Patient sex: M
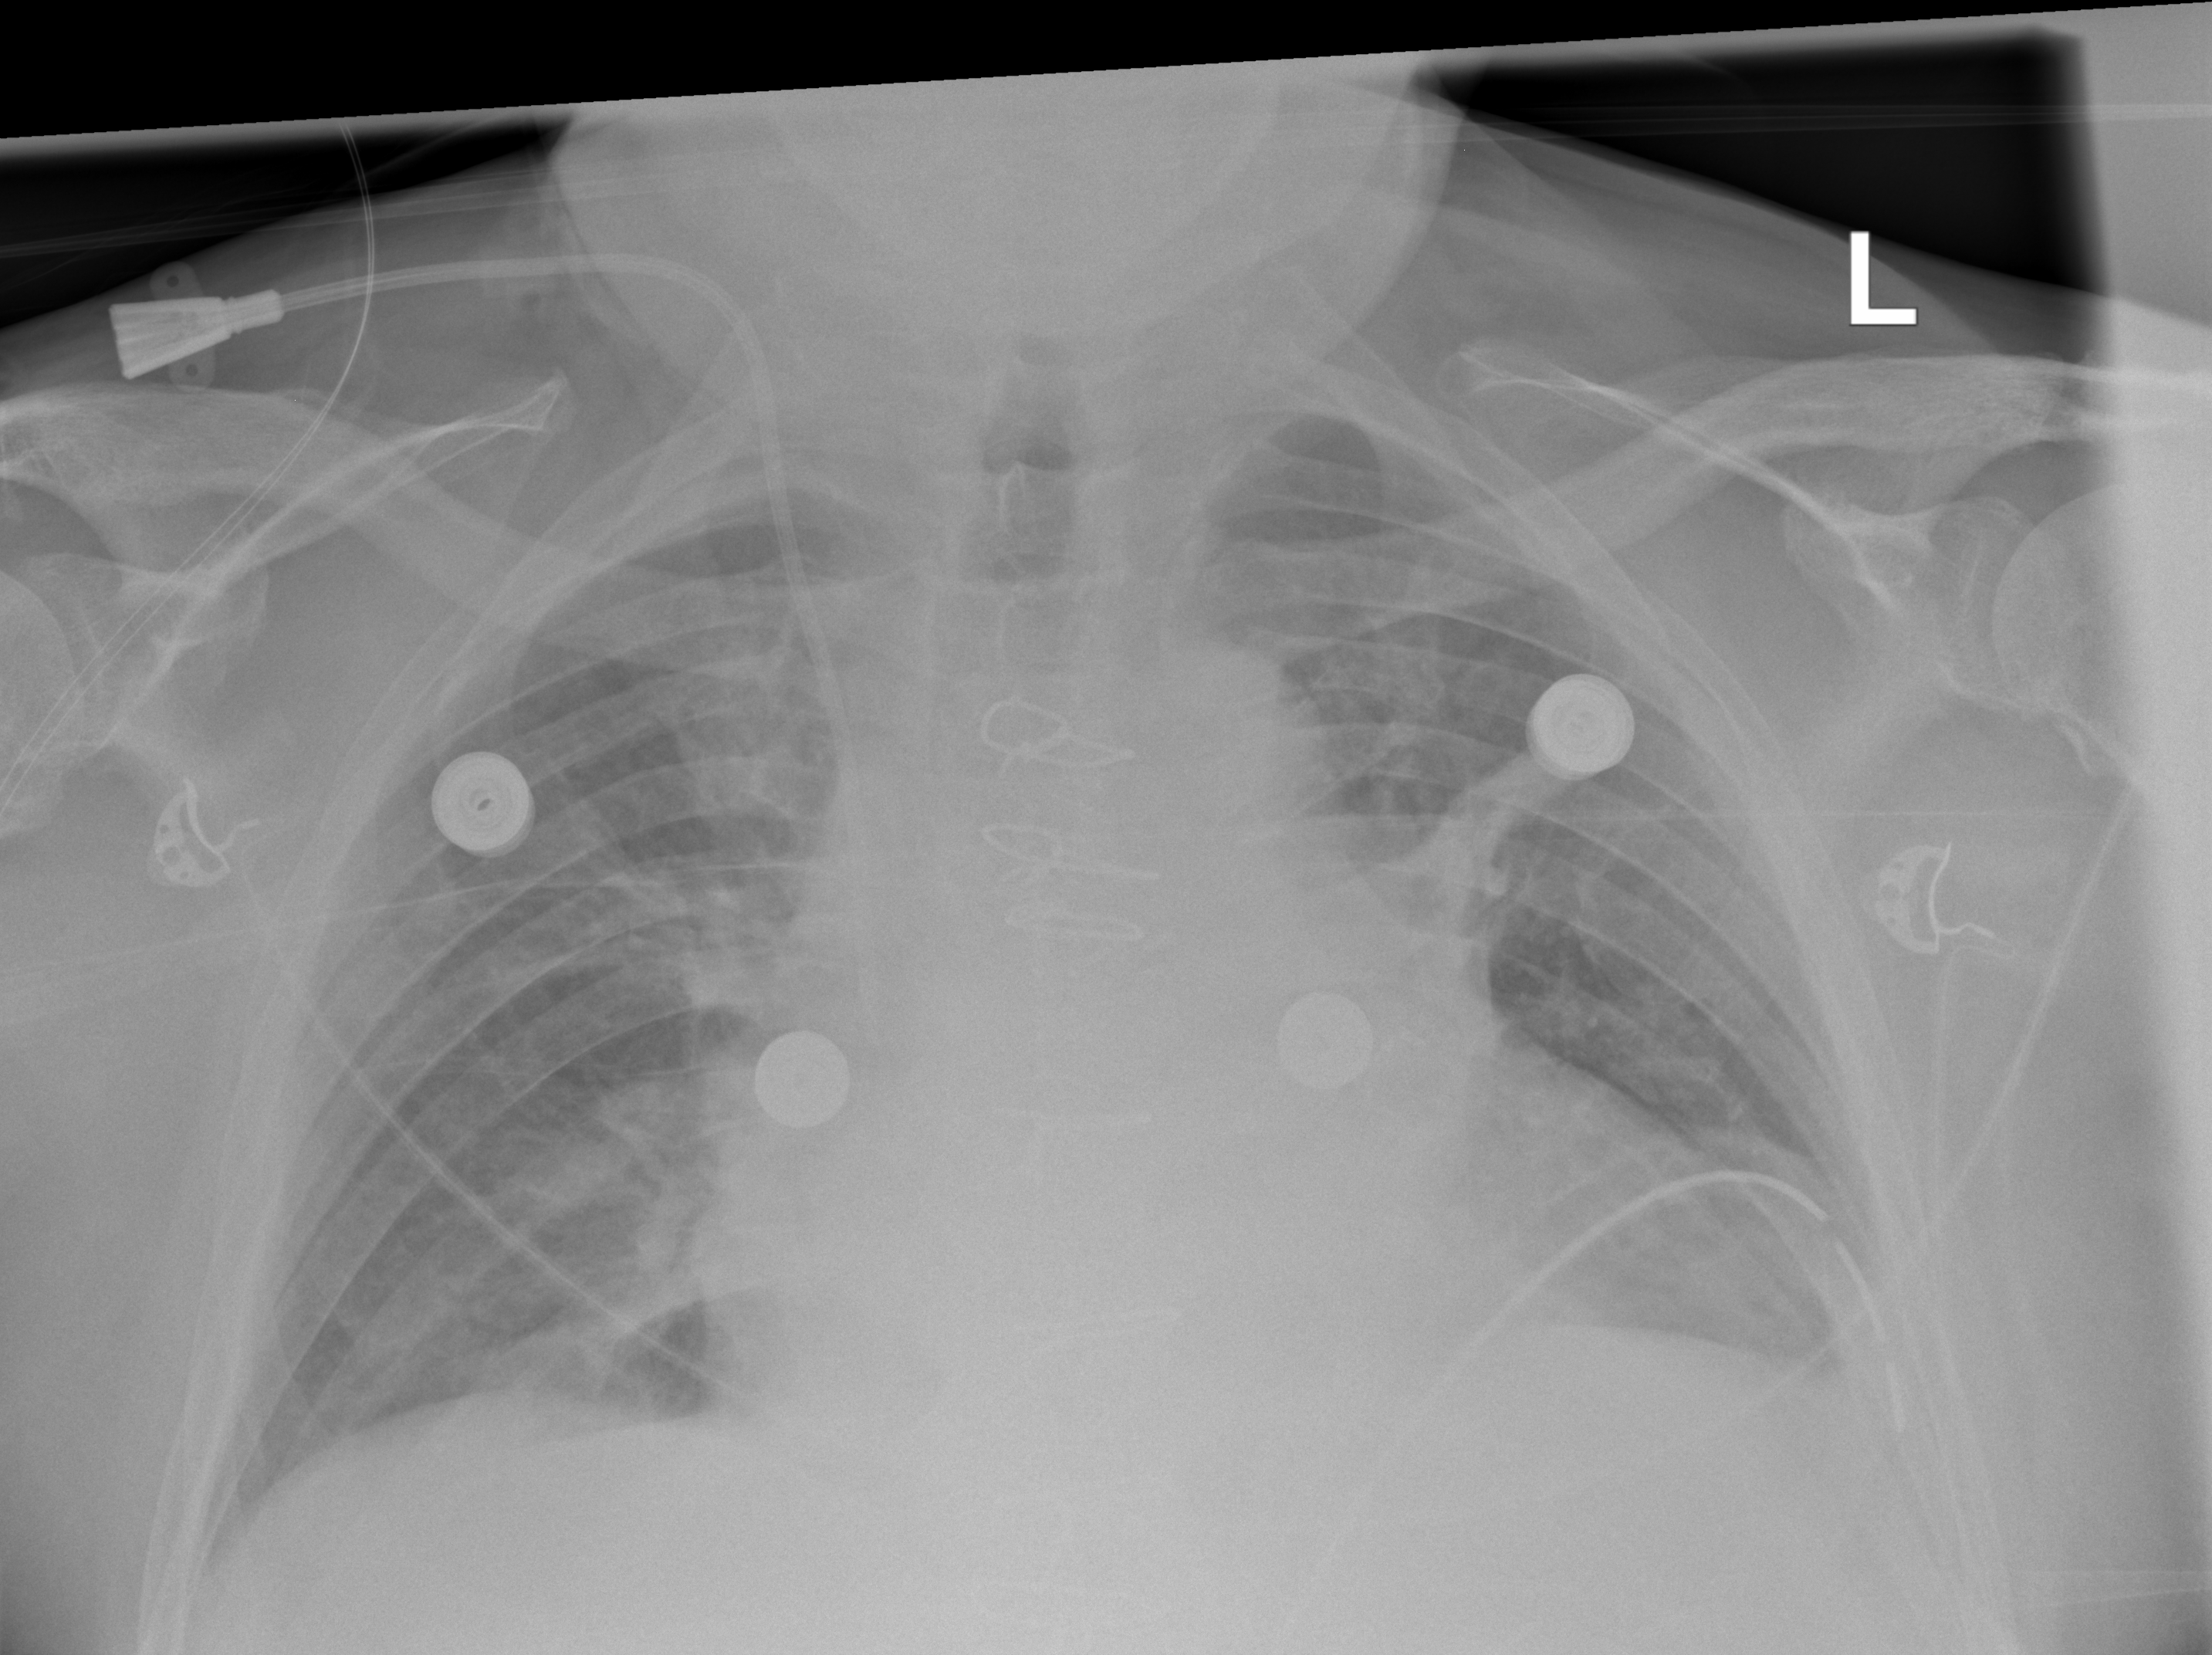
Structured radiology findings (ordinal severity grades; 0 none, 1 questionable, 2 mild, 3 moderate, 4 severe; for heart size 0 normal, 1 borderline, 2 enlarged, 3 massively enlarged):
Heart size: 2
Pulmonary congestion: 2
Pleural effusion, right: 0
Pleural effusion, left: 2
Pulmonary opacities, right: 0
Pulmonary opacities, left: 0
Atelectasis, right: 2
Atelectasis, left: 2